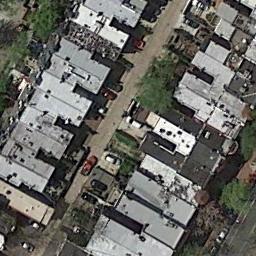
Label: dense_residential